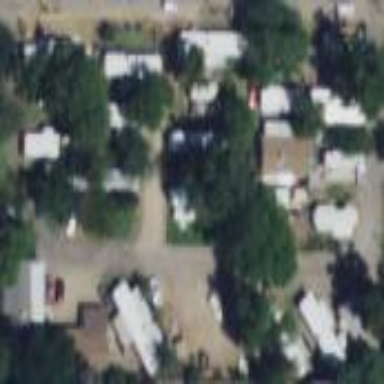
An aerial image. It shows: Residential area known as trailer park.